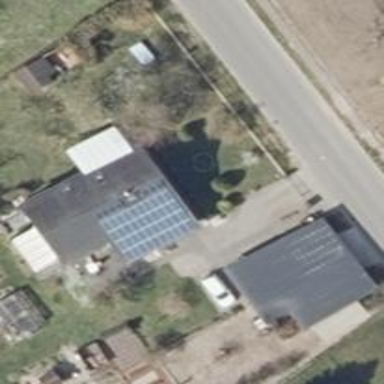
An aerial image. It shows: Solar photovoltaic panel generator producing electricity as small installation.